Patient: sex F, age 69
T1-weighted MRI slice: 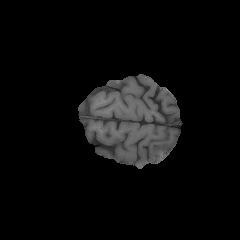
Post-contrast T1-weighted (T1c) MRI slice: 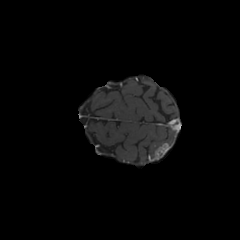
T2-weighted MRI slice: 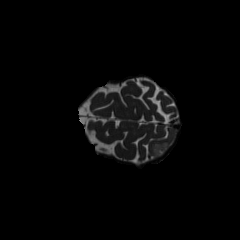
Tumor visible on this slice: yes
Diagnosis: Glioblastoma, IDH-wildtype
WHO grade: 4